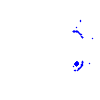
Particle: pion